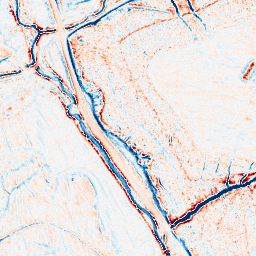
Category: edge_preserving
Decomposition family: anisotropic_diffusion
Decomposition parameters: iterations: 10
kappa: 10
gamma: 0.2
Upsampling method: sinc_blackman
Upsampling parameters: scale: 2
kernel_size: 16
Upsampling scale: 2